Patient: sex F, age 62
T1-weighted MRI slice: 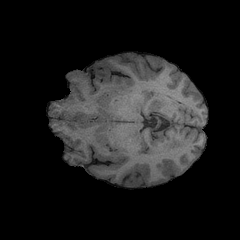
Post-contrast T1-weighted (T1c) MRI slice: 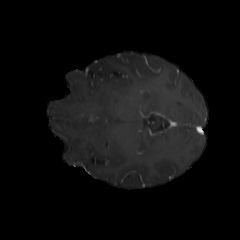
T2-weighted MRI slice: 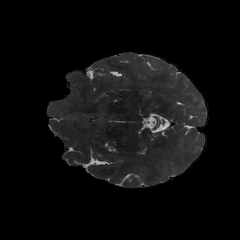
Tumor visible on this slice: yes
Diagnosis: Glioblastoma, IDH-wildtype
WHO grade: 4